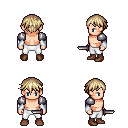
a pixel art fantasy rpg character, male body template, human, light skin, steel arm armor, white pants, white blonde short bangs hairstyle, white cloth bracers, brown shoes, dagger, four views (front, back, left, right), 2x2 character sprite sheet, small pixel art, hard edges, no anti-aliasing